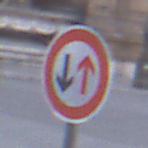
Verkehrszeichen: VorrangDesGegenverkehrs
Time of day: SunriseSunset
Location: Outdoor (Urban)
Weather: PartlyCloudy
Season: NotSpecified
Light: Natural